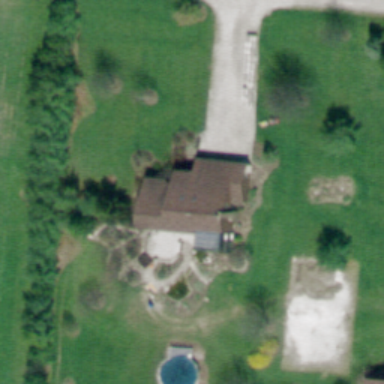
A house is surrounded by verdant lawn in the sparse residential area .